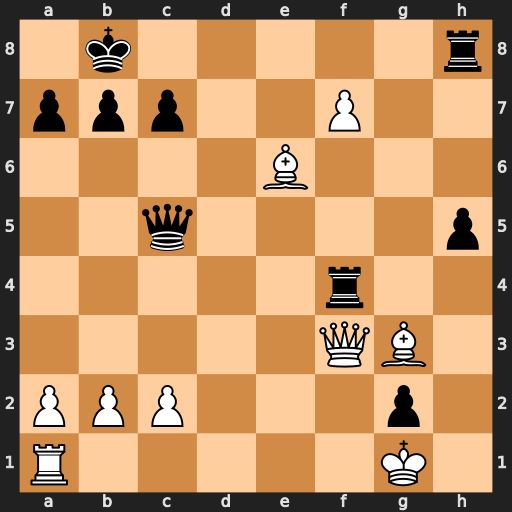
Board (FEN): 1k5r/ppp2P2/4B3/2q4p/5r2/5QB1/PPP3p1/R5K1
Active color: w
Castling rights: -
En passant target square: -
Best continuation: Bf2 Rxf3 Bxc5